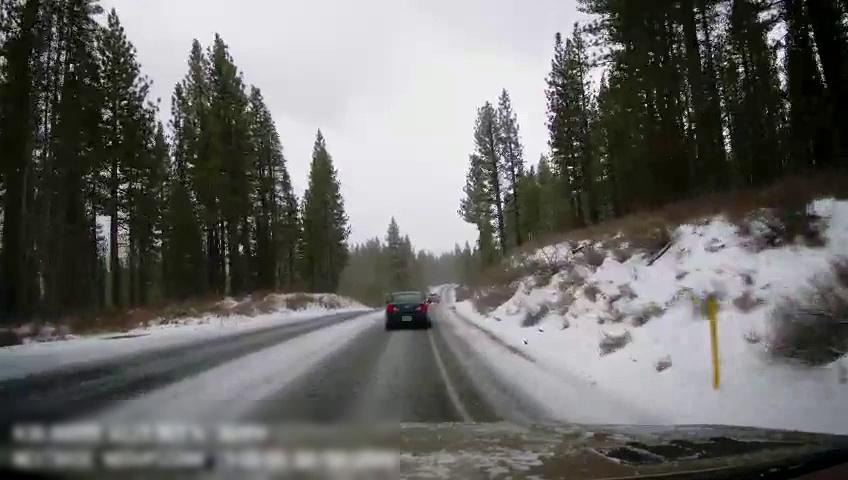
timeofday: Day
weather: Snowy
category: Drivable Space
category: Vehicles | Car
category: Vehicles | Car
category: Lanes | Current Lane